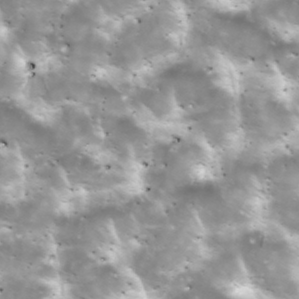
Label: non_frost